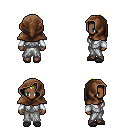
a pixel art fantasy rpg character, female body template, human, dark skin, white robe, white pants, gold short mohawk hairstyle, cloth hood, white cloth bracers, gray slippers, four views (front, back, left, right), 2x2 character sprite sheet, small pixel art, hard edges, no anti-aliasing